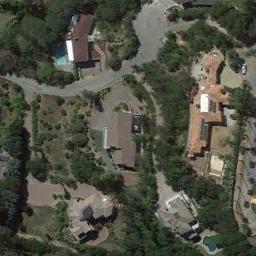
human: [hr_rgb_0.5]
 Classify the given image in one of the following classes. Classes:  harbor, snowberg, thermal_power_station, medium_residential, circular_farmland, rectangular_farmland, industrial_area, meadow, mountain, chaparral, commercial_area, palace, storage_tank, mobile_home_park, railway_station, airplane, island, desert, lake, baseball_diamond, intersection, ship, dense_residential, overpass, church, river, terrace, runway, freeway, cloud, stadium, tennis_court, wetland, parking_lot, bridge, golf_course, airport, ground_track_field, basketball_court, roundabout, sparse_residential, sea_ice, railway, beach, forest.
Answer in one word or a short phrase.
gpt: medium_residential